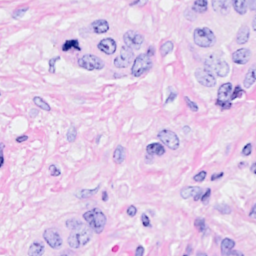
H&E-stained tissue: Breast